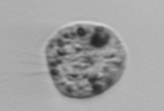
Label: Amoeba